Field crop: maize
Growth stage: 1
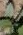
Species: datura